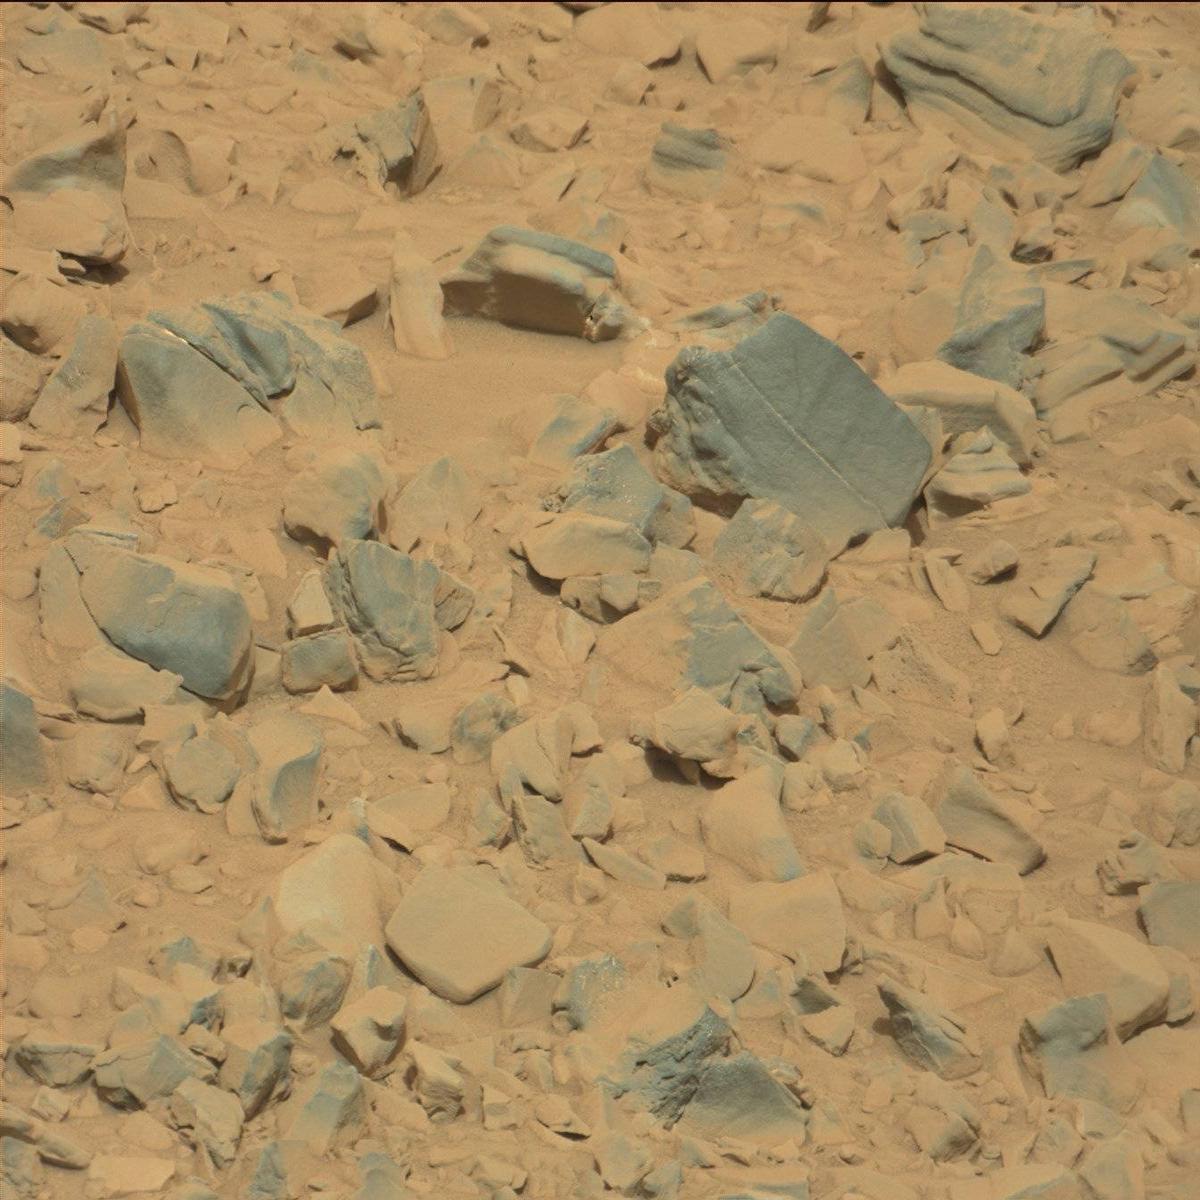
Terrain classes present: Bedrock, Sand / Soil